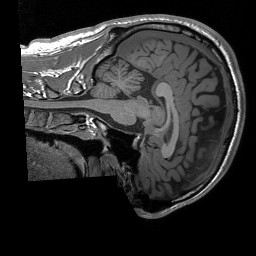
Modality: T1w
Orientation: sagittal
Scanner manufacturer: siemens
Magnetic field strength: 3 T
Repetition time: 1.76 s
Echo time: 0.0022 s